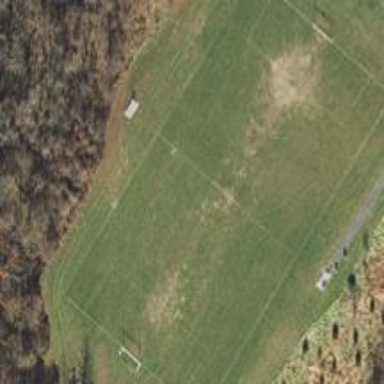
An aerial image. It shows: Multi-sport pitch for leisure and various sports activities.